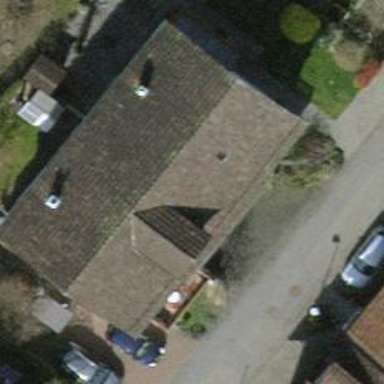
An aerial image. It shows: Semi-detached house.